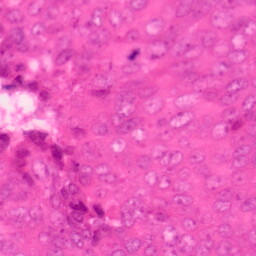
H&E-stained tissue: Colon